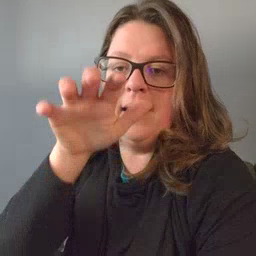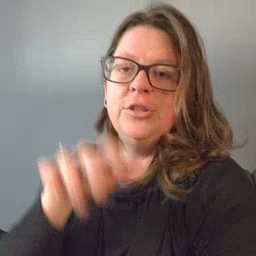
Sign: alligator